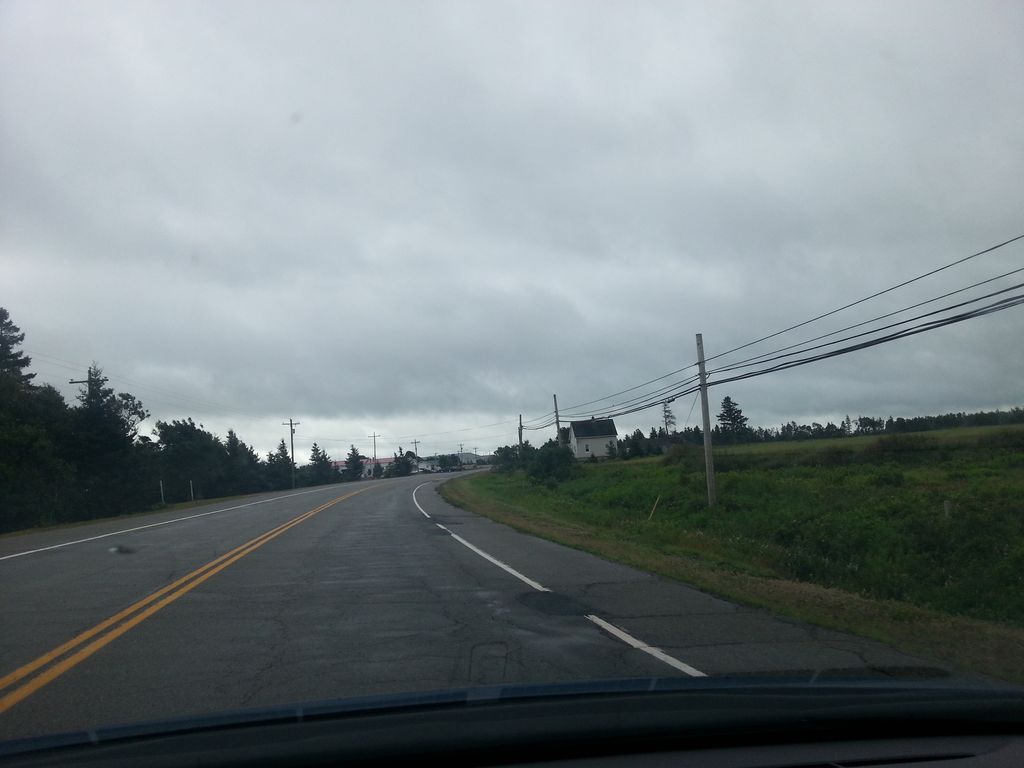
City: charlottetown